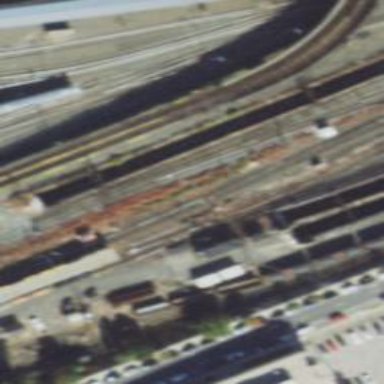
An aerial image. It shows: Railway track with contact line for electrification.